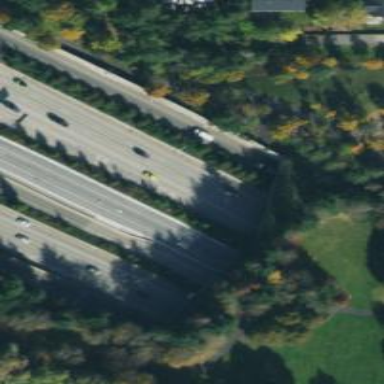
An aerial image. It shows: Motorway.